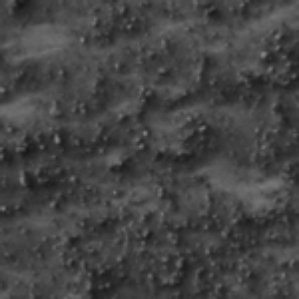
Label: frost